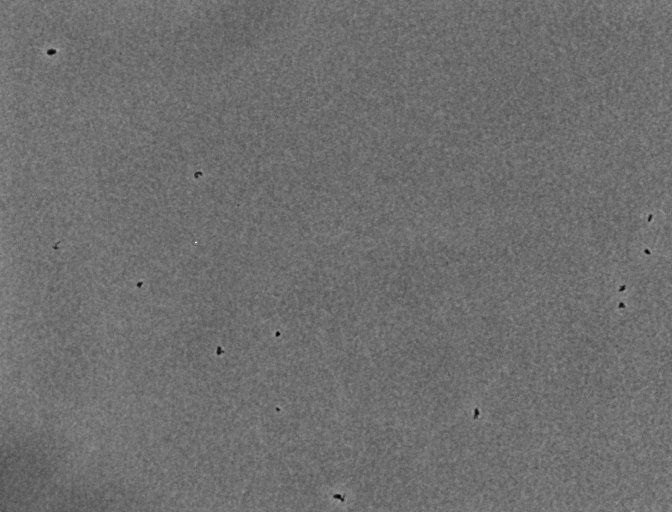
Phase contrast microscopy, 20x objective, 3 h incubation